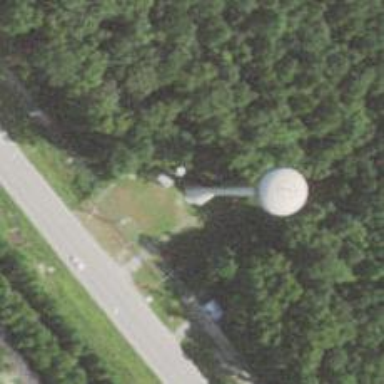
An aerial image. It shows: Water tower that is man-made.